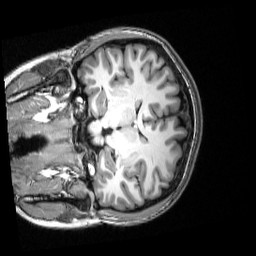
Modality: T1w
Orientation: coronal
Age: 22
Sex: female
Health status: healthy
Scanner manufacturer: siemens
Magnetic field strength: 3 T
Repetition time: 2.53 s
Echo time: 0.00339 s